Field crop: maize
Growth stage: 2
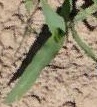
Species: maize